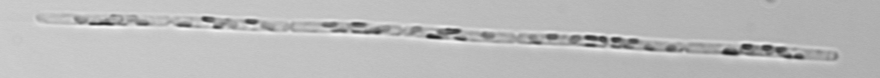
Label: Dactyliosolen_fragilissimus